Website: walmart
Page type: customer-info-address
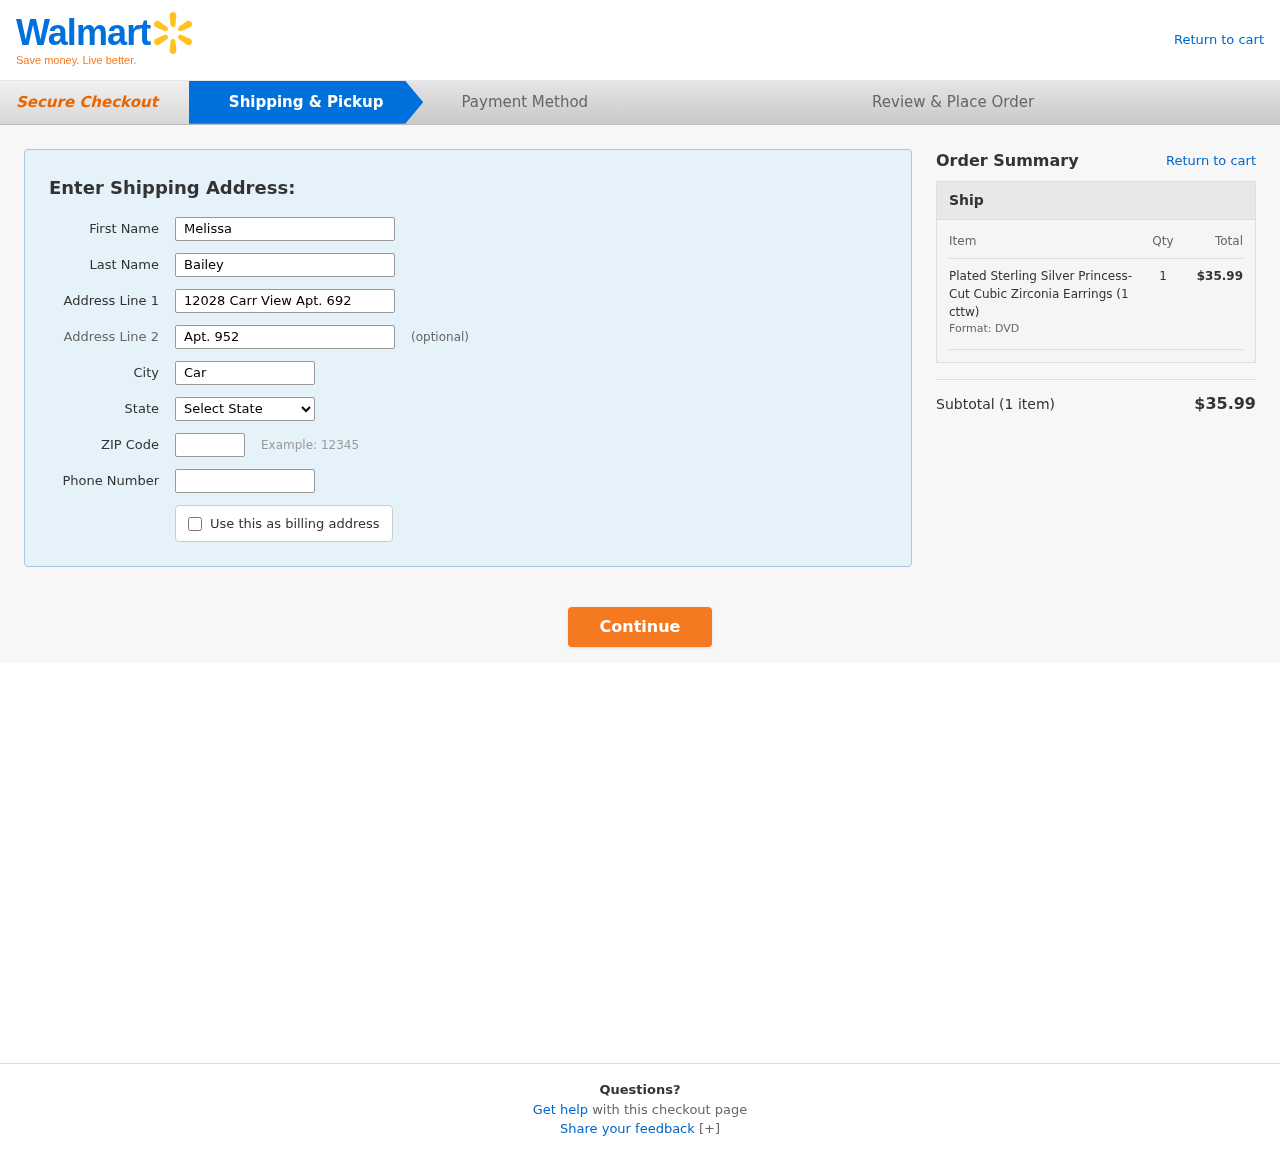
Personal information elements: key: PII_CITY
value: Carlaton
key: PII_FIRSTNAME
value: Melissa
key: PII_LASTNAME
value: Bailey
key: PII_PHONE
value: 7287553179
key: PII_POSTCODE
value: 47099
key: PII_STATE
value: Ohio
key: PII_STREET
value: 12028 Carr View Apt. 692
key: PII_STREET2
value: Apt. 952
Product elements: key: PRODUCT1_NAME
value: Plated Sterling Silver Princess-Cut Cubic Zirconia Earrings (1 cttw)
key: PRODUCT1_QUANTITY
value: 1
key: PRODUCT1_LINE_TOTAL
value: $35.99
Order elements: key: ORDER_NUM_ITEMS
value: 1
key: ORDER_SUBTOTAL
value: $35.99